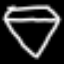
Label: diamond